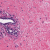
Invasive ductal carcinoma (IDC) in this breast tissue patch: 0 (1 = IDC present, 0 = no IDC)